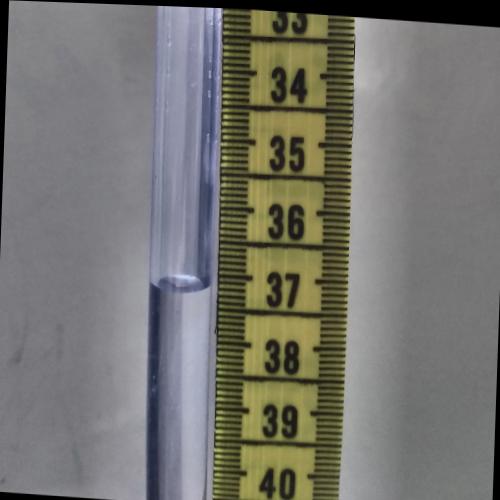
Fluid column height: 37.2 cm